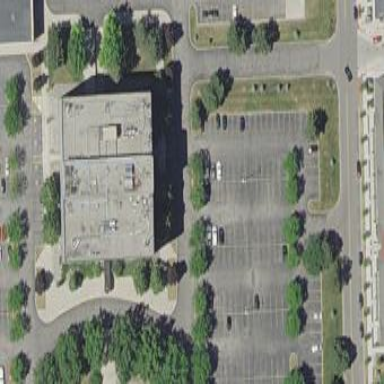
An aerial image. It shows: Parking area with surface.